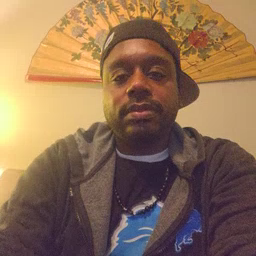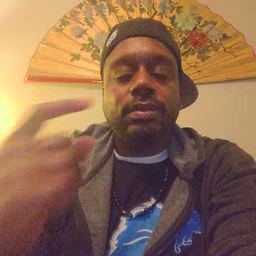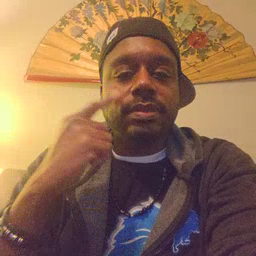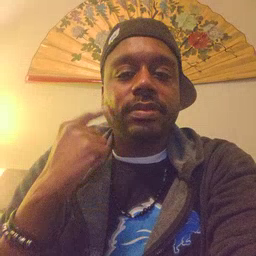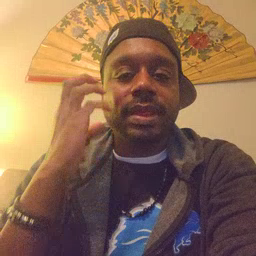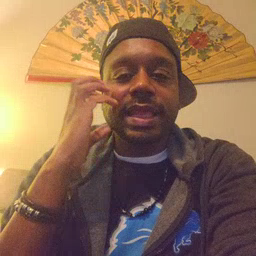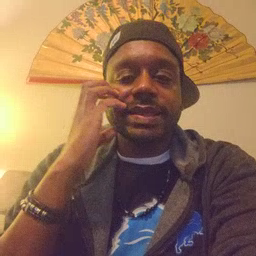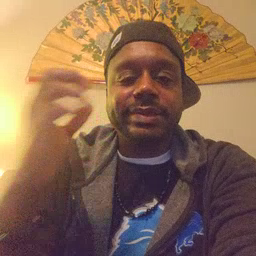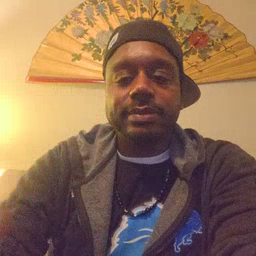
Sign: cheek